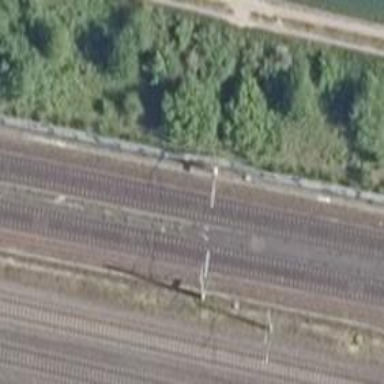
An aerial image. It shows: Railway milestone with catenary mast.